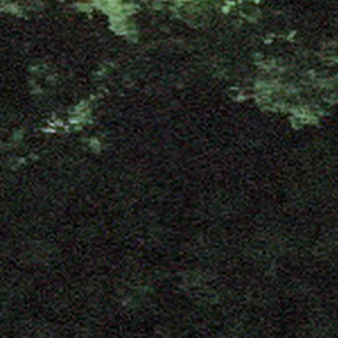
Label: other